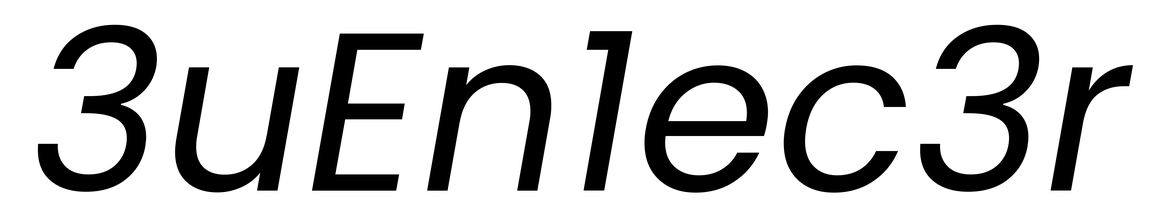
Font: Poppins-Italic